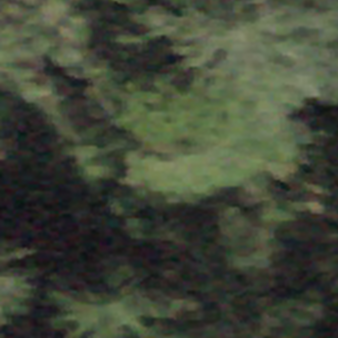
Label: other